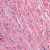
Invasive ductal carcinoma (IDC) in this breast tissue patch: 0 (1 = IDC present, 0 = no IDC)